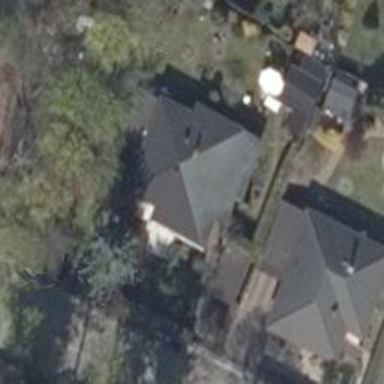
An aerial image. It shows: Detached building with pyramidal roof shape.